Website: ulta-beauty
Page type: delivery-shipping
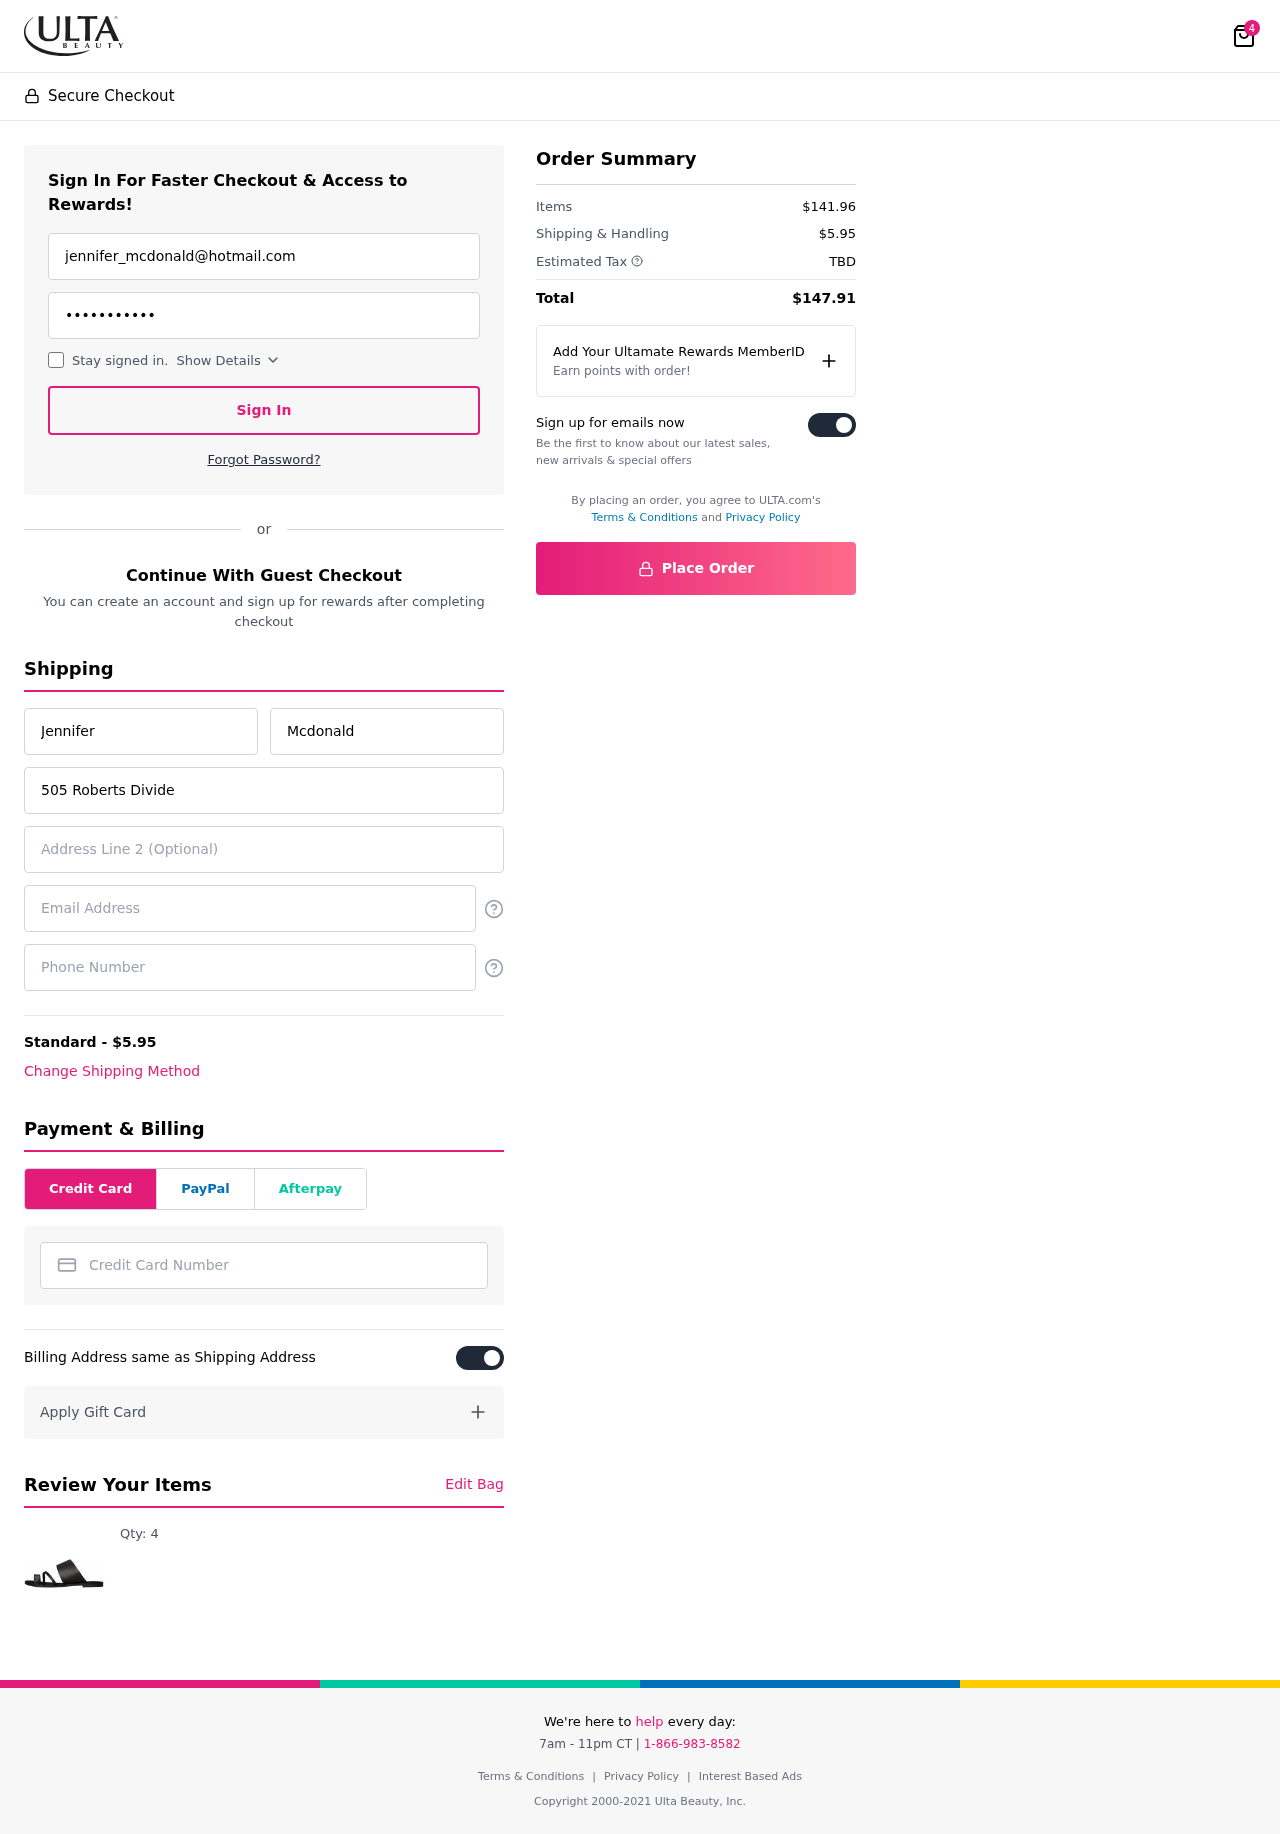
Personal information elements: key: PII_CARD_NUMBER
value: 2708 4889 8477 9932
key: PII_EMAIL
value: jennifer_mcdonald@hotmail.com
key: PII_EMAIL2
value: jennifer_mcdonald@hotmail.com
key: PII_FIRSTNAME
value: Jennifer
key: PII_LASTNAME
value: Mcdonald
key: PII_PHONE
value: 7797618192
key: PII_STREET
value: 505 Roberts Divide
Product elements: key: PRODUCT1_QUANTITY
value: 4
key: PRODUCT1
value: Qty: 4
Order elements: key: ORDER_NUM_ITEMS
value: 4
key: ORDER_SHIPPING_COST
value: $5.95
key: ORDER_SUBTOTAL
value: $141.96
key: ORDER_TAX
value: TBD
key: ORDER_TOTAL
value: $147.91